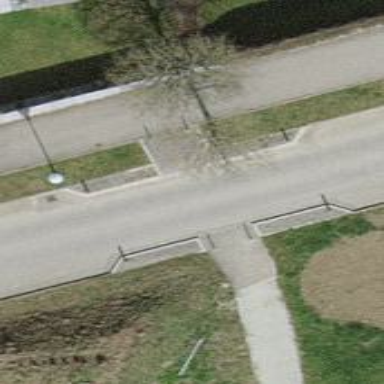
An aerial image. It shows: Residential road with asphalt surface and choker for traffic calming.